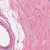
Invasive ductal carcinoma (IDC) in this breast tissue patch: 0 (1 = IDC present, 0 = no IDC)